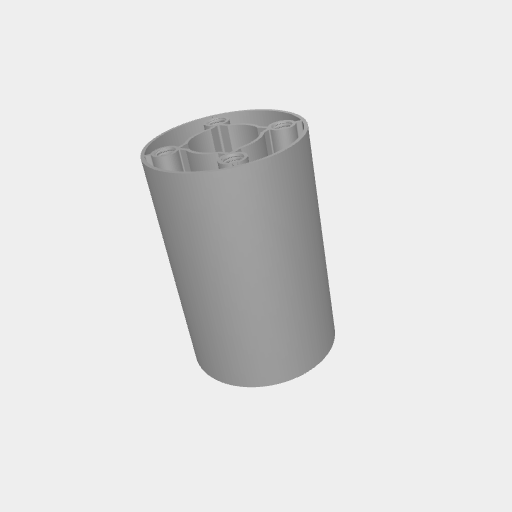
Part: GoTUBE48